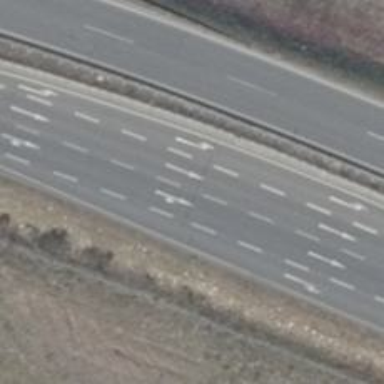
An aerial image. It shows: Primary highway that is motorroad.